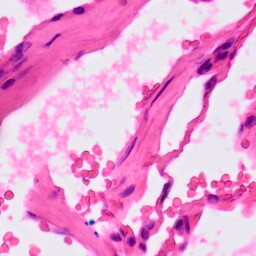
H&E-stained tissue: Lung